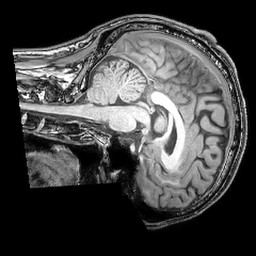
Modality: T1w
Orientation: sagittal
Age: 39
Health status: ill
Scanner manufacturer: philips
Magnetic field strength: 3 T
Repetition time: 0.007 s
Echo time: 0.003501 s